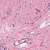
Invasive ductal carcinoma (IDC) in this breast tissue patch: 1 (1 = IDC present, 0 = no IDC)